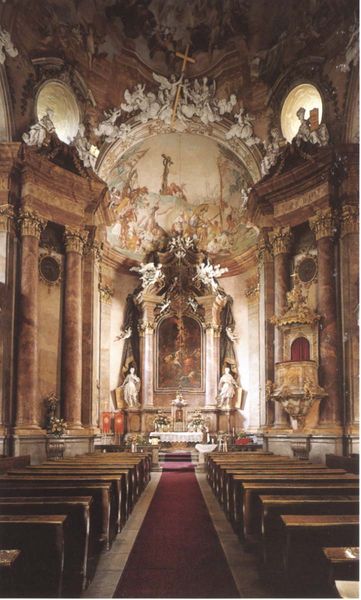
Titel: Schloss Ludwigsburg
Künstler: Philipp Josef Jenisch
Standort: Ludwigsburg, Schloss (EU - D - BW)
Schlagwörter: gemälde, gott, fenster, licht, marmor, säulen, rot, teppich, barock, kirche, gold, rokkoko, engel, farbe, bank, kuppel, stuck, gang, kreuz, altar, bänke, skulpturen, statuen, kanzel, jesus, apsis, chor, kruzifix, fresko, prunk, katholisch, überladen, marmo finto